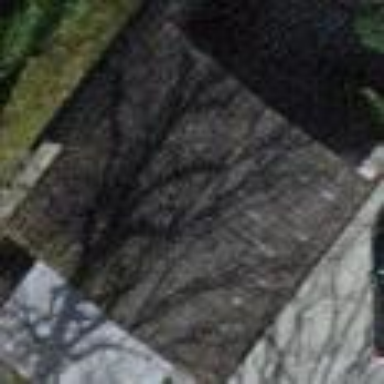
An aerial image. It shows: Garage building.